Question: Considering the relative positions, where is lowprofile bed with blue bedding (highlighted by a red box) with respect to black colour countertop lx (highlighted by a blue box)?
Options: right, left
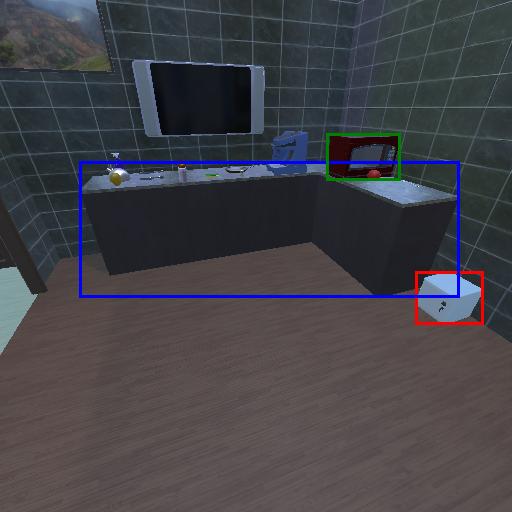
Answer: right